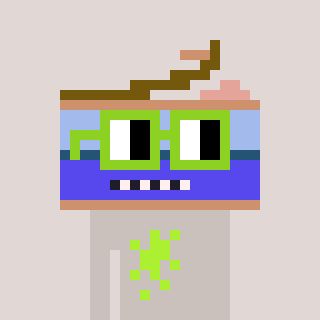
a pixel art character with square light green glasses, a canned ham-shaped head and a foggrey-colored body on a warm background